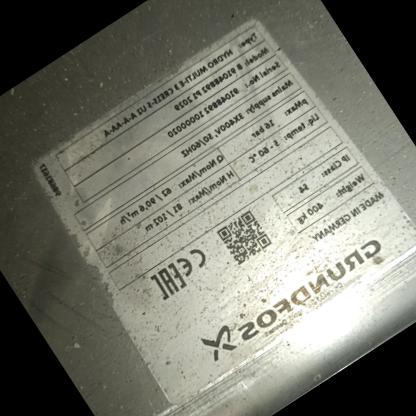
Klasa: tabliczka-znamionowa